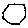
Label: hexagon